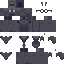
A female skeleton skin with dark skin, wearing brown helmet dressed in a purple robe top and brown pants, featuring a closed mouth.